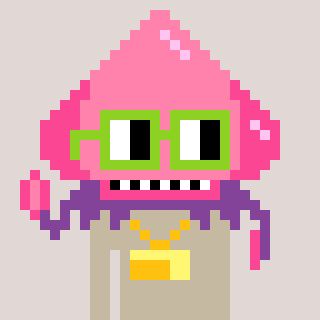
a pixel art character with square light green glasses, a squid-shaped head and a bege-colored body on a warm background